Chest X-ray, PA view. Patient: 57 years old, sex F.
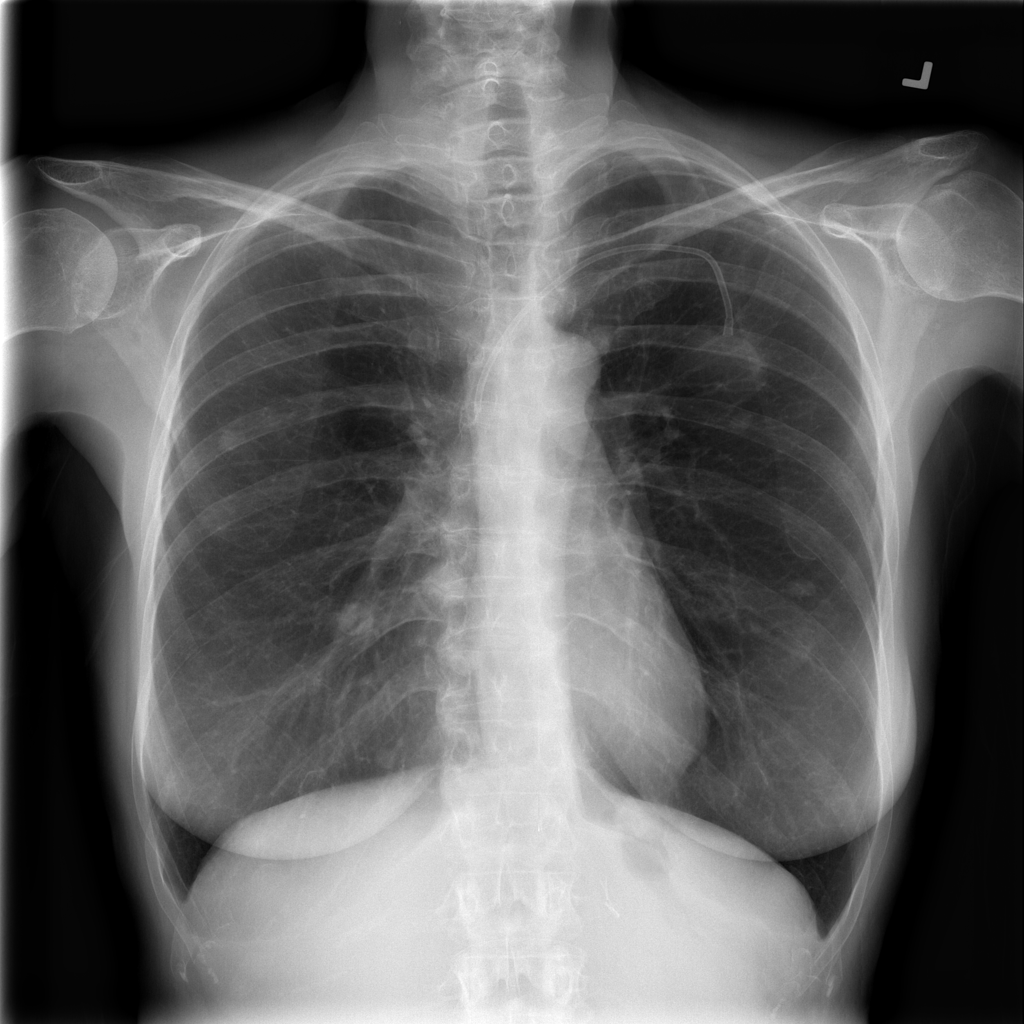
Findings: No Finding